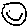
Label: smiley face